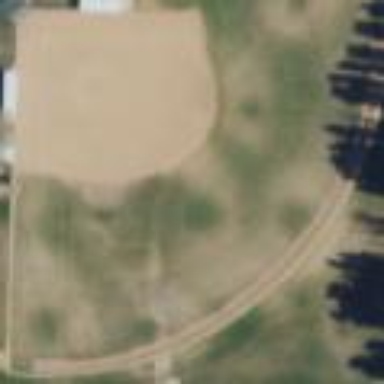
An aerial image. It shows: Baseball pitch for leisure and sports activities.